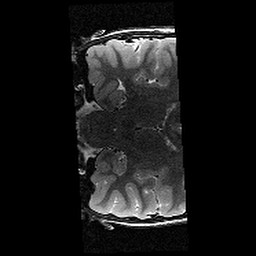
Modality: T2w
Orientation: coronal
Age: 12
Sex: female
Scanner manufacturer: siemens
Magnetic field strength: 3 T
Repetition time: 7.7 s
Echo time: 0.09 s